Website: bh-photo
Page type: billing-address
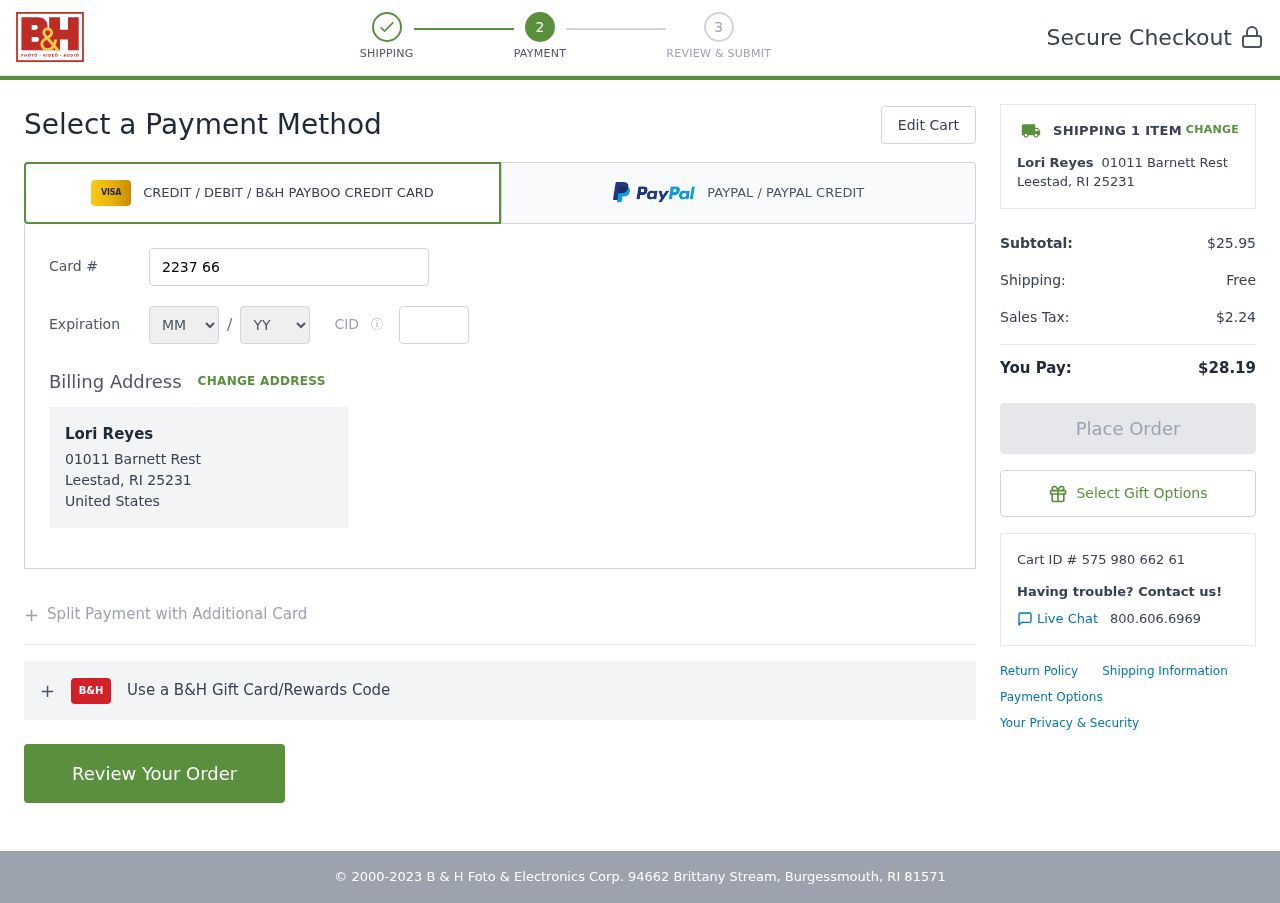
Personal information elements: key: PII_CARD_CVV
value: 645
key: PII_CARD_EXPIRY_MONTH
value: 07
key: PII_CARD_EXPIRY_YEAR
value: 28
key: PII_CARD_NUMBER
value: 2237 6633 3223 7961
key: PII_CITY_STATE_ZIP
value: Leestad, RI 25231
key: PII_COUNTRY
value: United States
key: PII_FULLNAME
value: Lori Reyes
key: PII_STREET
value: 01011 Barnett Rest
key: PII_FULLNAME2
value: Lori Reyes
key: PII_CITY
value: Leestad
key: PII_STATE_ABBR
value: RI
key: PII_POSTCODE
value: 25231
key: PII_POSTCODE_FULL
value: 25231
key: PII_CITY_STATE
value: Leestad, RI
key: PII_POSTCODE_NUMERIC
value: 25231
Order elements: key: ORDER_NUM_ITEMS
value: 1
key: ORDER_SUBTOTAL
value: $25.95
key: ORDER_SHIPPING_COST
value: Free
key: ORDER_TAX
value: $2.24
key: ORDER_TOTAL
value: $28.19
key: ORDER_ID
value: Cart ID # 575 980 662 61